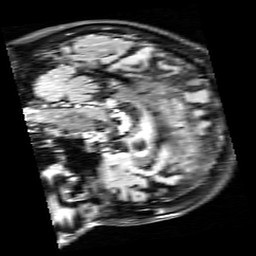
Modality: FLAIR
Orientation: sagittal
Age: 79
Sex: female
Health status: healthy
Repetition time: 12 s
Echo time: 0.095 s